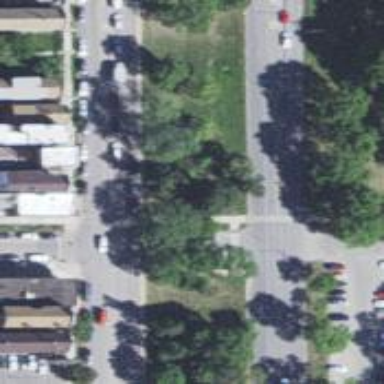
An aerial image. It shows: Footway that serves as traffic island.